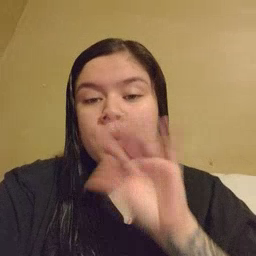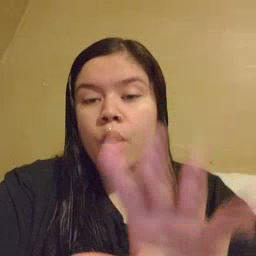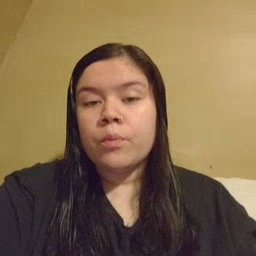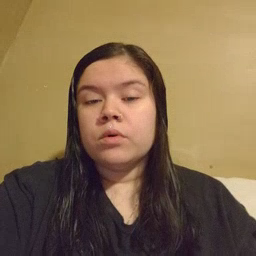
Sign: blow